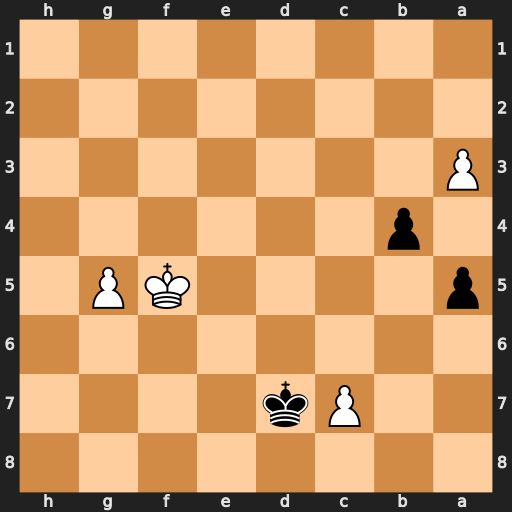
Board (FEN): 8/2Pk4/8/p4KP1/1p6/P7/8/8
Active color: b
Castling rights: -
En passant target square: -
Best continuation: b3 g6 b2 g7 b1=Q+